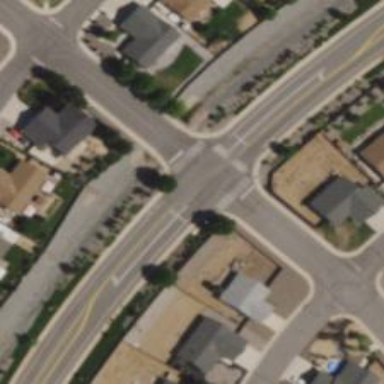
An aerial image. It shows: Secondary road with separate asphalt sidewalk.